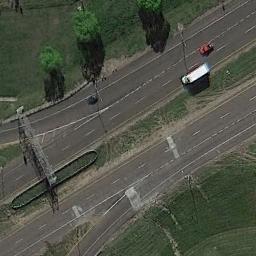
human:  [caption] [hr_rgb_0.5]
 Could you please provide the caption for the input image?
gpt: The freeway goes through the grass with some cars .

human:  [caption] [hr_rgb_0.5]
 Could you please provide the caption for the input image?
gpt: Two bifurcated freeways go through the lawn with some trees .

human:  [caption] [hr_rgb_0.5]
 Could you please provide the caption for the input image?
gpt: There are large green lawns and green trees around the freeway, And there are two cars on the freeway .

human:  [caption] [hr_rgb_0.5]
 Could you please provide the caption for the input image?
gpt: There are only two cars on the highway .

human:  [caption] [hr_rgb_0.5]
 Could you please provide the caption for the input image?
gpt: There are some green lawns beside the freeway .